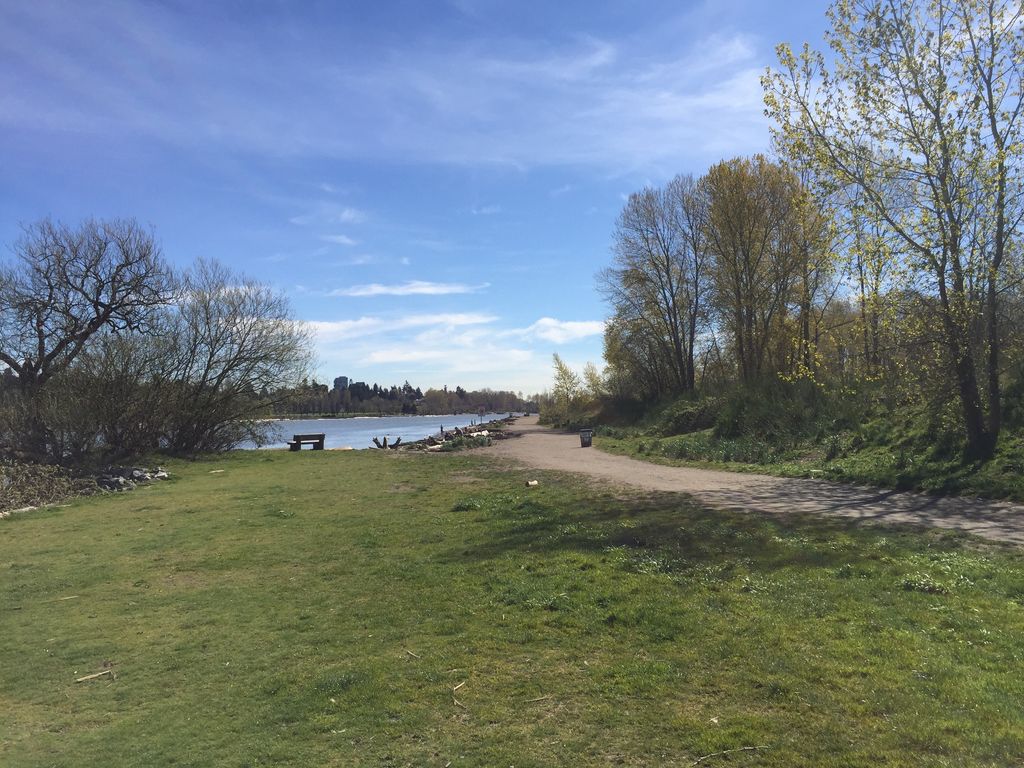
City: vancouver